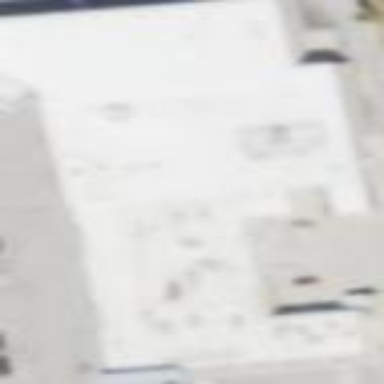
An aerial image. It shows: Commercial building.